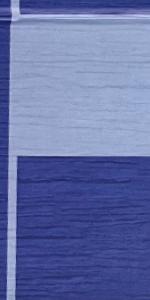
Label: Empty